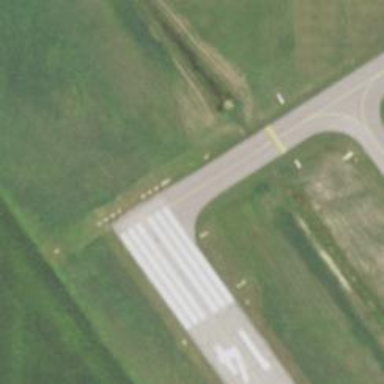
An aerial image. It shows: View of runway in airport.